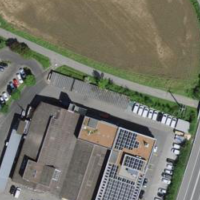
EUNIS habitat code: 57
Species observed at this site:
Mercurialis perennis